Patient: sex F, age 43
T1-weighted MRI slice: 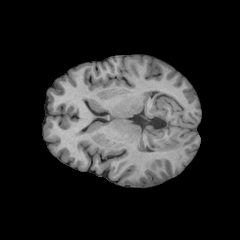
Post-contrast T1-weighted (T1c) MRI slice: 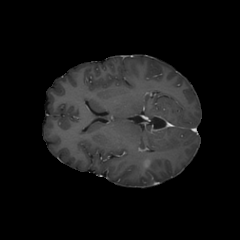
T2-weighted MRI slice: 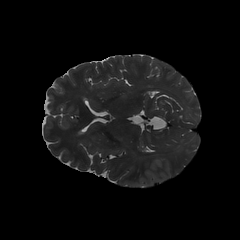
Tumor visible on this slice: yes
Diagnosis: Astrocytoma, IDH-wildtype
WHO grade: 3